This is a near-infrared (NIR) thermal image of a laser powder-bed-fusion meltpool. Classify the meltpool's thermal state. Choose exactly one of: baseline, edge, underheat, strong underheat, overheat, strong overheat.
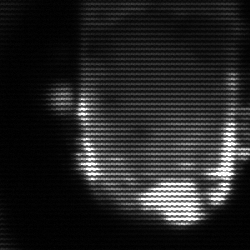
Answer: baseline